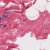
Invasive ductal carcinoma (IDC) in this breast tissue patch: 0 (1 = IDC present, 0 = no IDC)